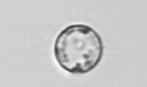
Label: Thalassiosira